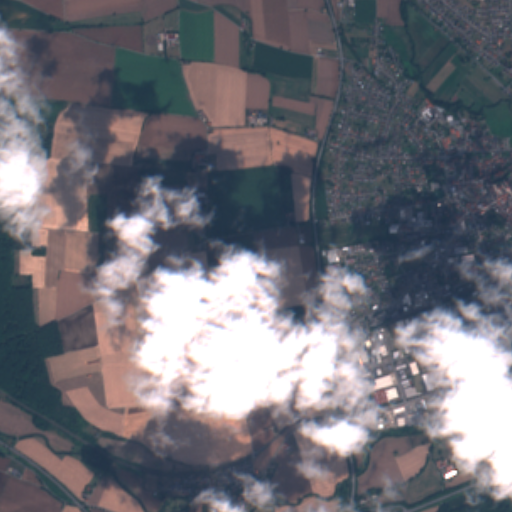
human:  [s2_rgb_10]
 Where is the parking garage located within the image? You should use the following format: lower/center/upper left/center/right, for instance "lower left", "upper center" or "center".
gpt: The parking garage is located in the center right of the image.
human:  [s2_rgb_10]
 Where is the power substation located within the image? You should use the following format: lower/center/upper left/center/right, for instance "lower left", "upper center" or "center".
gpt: The power substation is located in the lower center of the image.
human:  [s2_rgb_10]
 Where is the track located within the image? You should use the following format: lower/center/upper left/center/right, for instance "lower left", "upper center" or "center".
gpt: The track is located in the center right of the image.
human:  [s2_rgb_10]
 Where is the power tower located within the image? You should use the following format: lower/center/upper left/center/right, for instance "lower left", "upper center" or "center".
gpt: There is no power tower in the image.